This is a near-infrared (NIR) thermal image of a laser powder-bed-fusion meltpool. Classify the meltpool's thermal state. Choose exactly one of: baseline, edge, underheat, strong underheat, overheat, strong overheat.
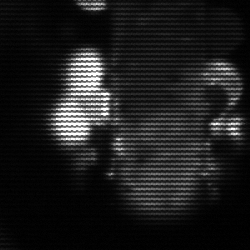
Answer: strong underheat